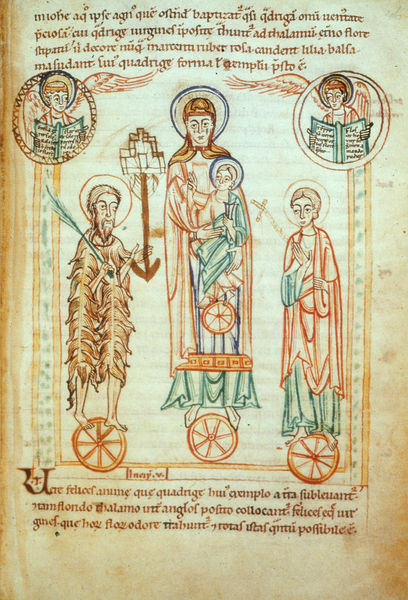
Titel: Speculum virginum
Institution: London, British Library (BL)
Schlagwörter: feder, kirche, kind, räder, engel, schrift, baby, rad, buch, kreuz, buchseite, heiligenschein, christus, jesus, mittelalter, heilige, heilig, maria, madonna, mutter gottes, pfeil, heilige schrift, gottesmutter, latein, buchmalerei, ex libris, ikonografie, märthyrer